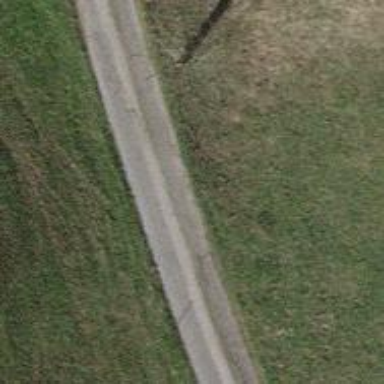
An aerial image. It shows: Unclassified road.